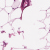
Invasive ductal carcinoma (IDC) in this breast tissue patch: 0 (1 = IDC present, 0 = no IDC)